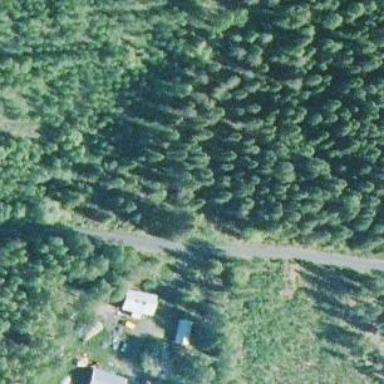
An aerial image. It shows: Unclassified road.